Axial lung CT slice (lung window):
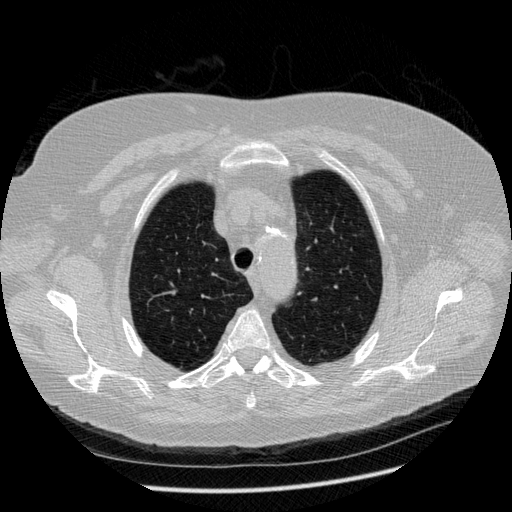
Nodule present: no